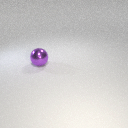
large purple metal sphere